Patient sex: M
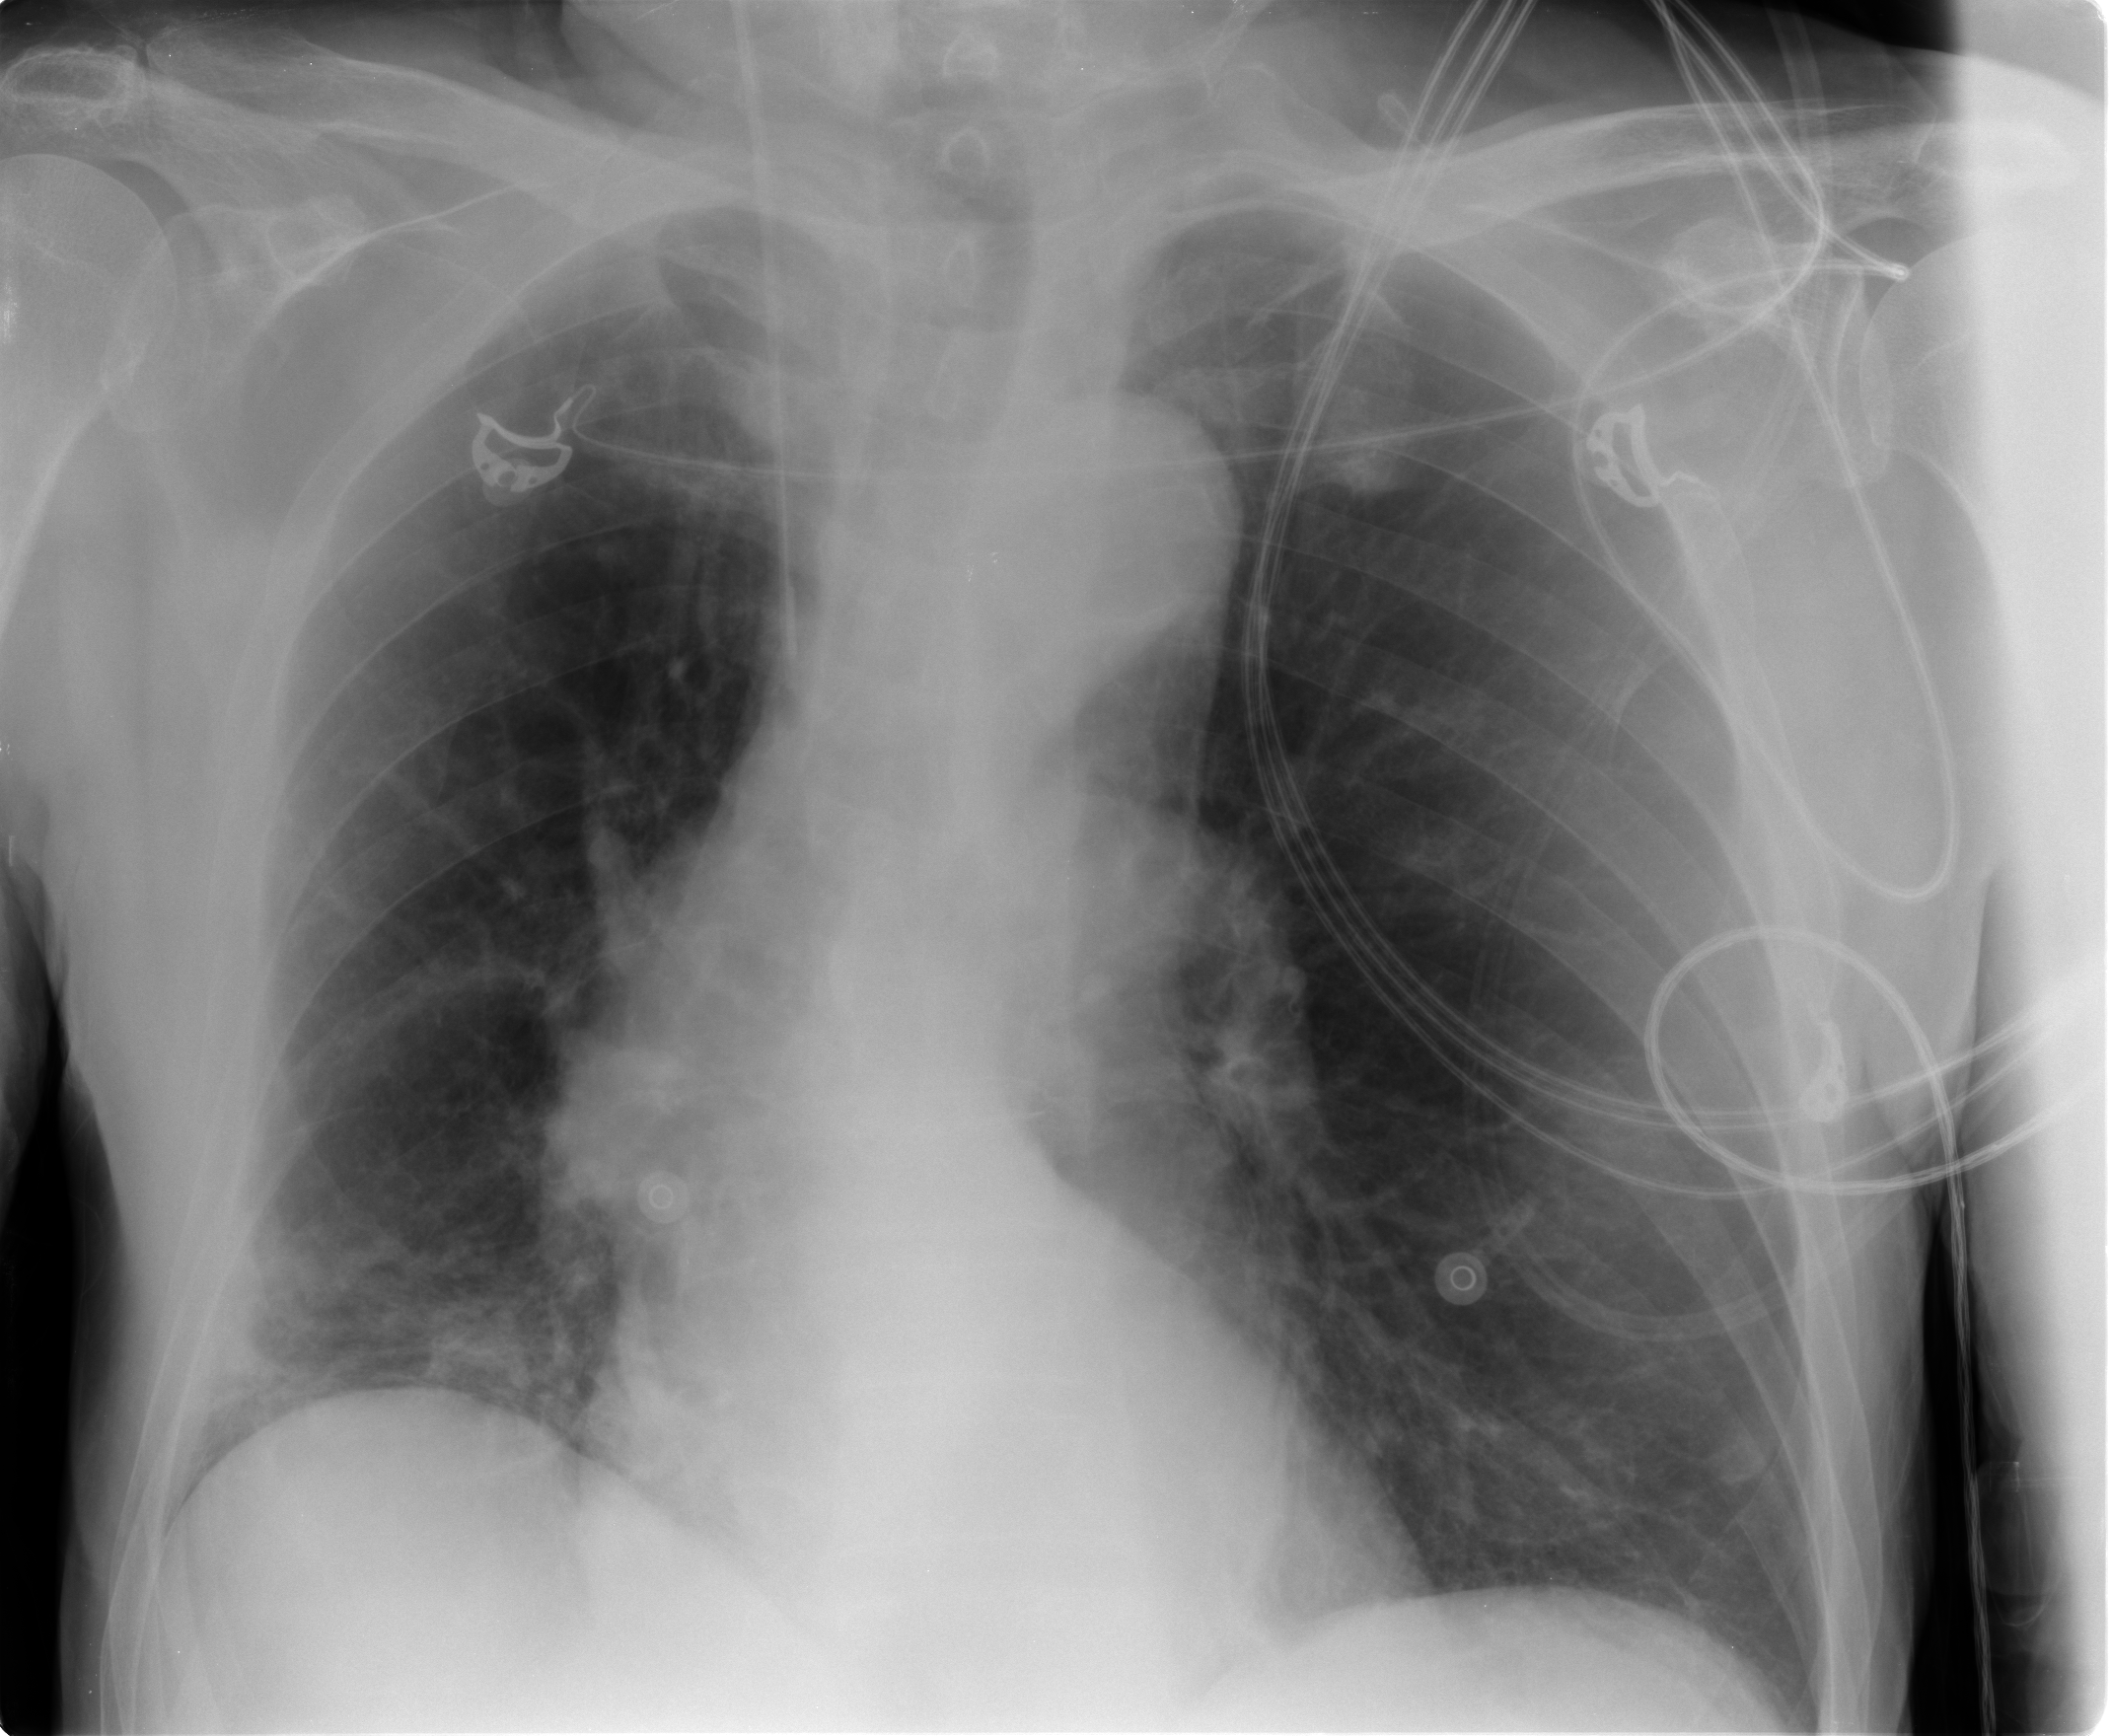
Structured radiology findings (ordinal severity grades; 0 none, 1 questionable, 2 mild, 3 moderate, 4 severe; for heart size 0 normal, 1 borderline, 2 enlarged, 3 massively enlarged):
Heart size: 0
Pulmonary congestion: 0
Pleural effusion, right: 0
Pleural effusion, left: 0
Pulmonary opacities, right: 0
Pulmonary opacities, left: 0
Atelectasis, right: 2
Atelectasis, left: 0